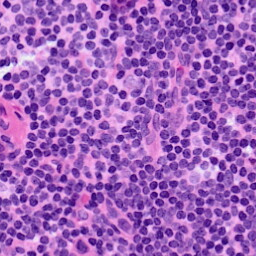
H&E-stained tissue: LymphNode